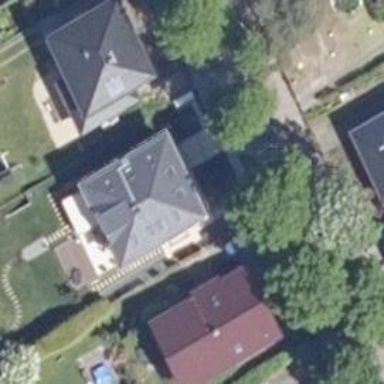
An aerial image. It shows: Detached building.